Question: I have the highest layer called "" which is used to display picture. Then, I'm trying to use event menuCanvas_touchDown to lowest layer called "" which show my workspace menu. However, when I touch the picture, it go to menuCanvas_touchDown. It should be found at the menuCanvas layer.
'''
<Canvas x:Name="menuCanvas"
TouchDown="menuCanvas_TouchDown" TouchUp="menuCanvas_TouchUp"
TouchMove="menuCanvas_TouchMove" TouchLeave="menuCanvas_TouchLeave"
TouchEnter="menuCanvas_TouchEnter"
VerticalAlignment="Stretch" HorizontalAlignment="Stretch"
Background="Transparent"
IsManipulationEnabled="True">
<Canvas x:Name="drawCanvas"
TouchDown="drawCanvas_TouchDown" TouchUp="drawCanvas_TouchUp"
TouchMove="drawCanvas_TouchMove" TouchLeave="drawCanvas_TouchLeave"
TouchEnter="drawCanvas_TouchEnter"
VerticalAlignment="Stretch" HorizontalAlignment="Stretch"
Background="Transparent"
IsManipulationEnabled="True">
<Canvas x:Name="canvas"></Canvas>
</Canvas>
</Canvas>
'''

I want to touch picture and nothing happen to menuCanvas_touchDown event.
How do I solve this problem? I'm trying to use e.handle, but it break the manipulation of the picture.
Thanks
There are drawCanvas_TouchDown and drawCanvas_TouchUp code.
'''
private void drawCanvas_TouchDown(object sender, TouchEventArgs e)
{
if (state == (int)STATE.Pen)
{
if (_activeStrokes.TryGetValue(e.TouchDevice.Id, out stroke))
{
FinishStroke(stroke);
return;
}
// Create new stroke, add point and assign a color to it.
Stroke newStroke = new Stroke();
newStroke.Color = _touchColor.GetColor();
newStroke.Id = e.TouchDevice.Id;
// Add new stroke to the collection of strokes in drawing.
_activeStrokes[newStroke.Id] = newStroke;
}
}private void drawCanvas_TouchUp(object sender, TouchEventArgs e)
{
// Find the stroke in the collection of the strokes in drawing.
if (state == (int)STATE.Pen)
{
if (_activeStrokes.TryGetValue(e.TouchDevice.Id, out stroke))
{
FinishStroke(stroke);
}
}
}
'''
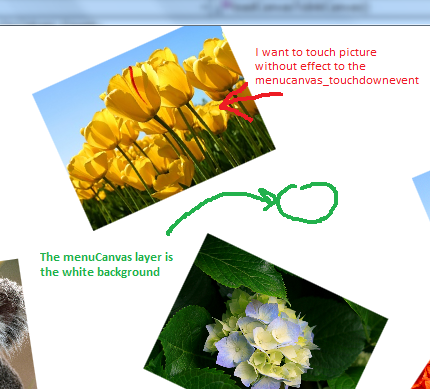
Answer: Have you try to use e.OriginalSource? You can check source of event.
'''
if(e.OriginalSource == menuCanvas)
{
//Your code
}
'''